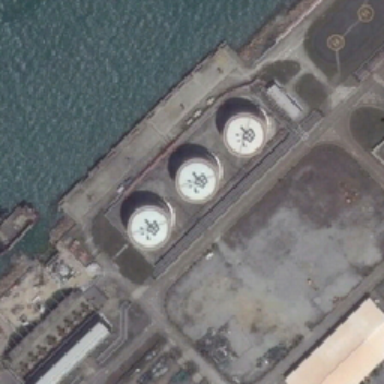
There are a lot of storage spaces of different sizes on the roads on land .